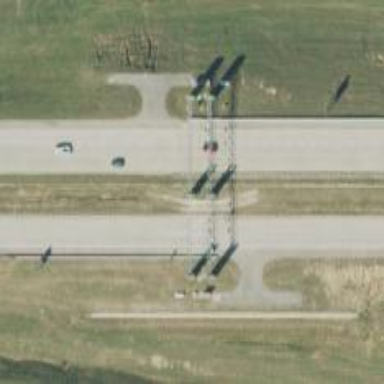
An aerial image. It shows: Toll gantry on the road.